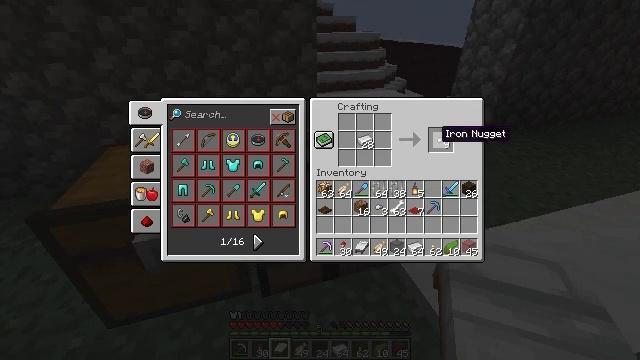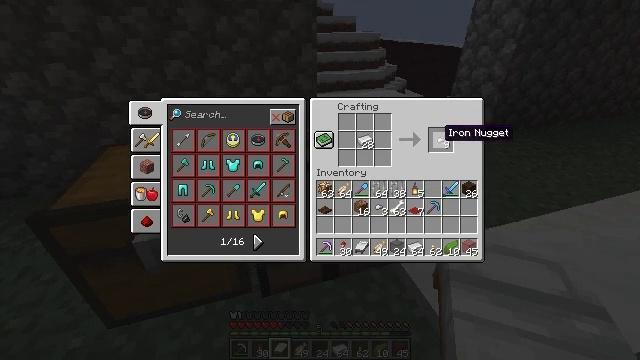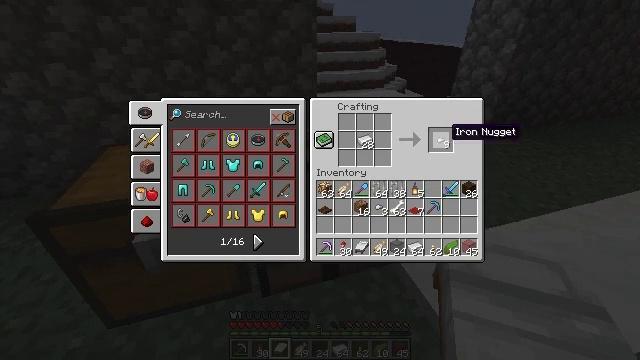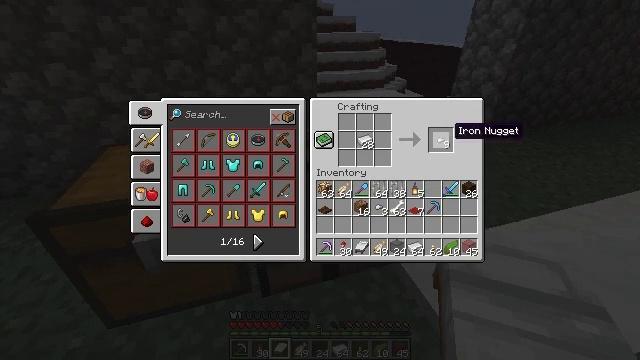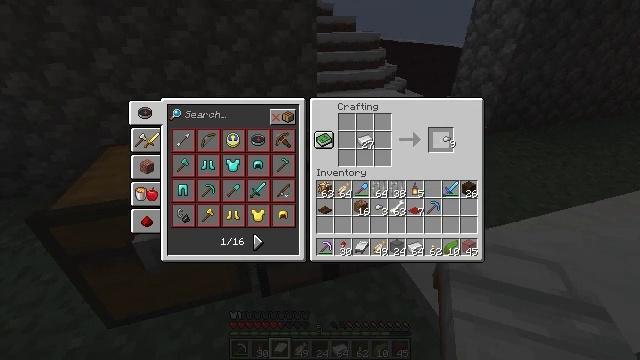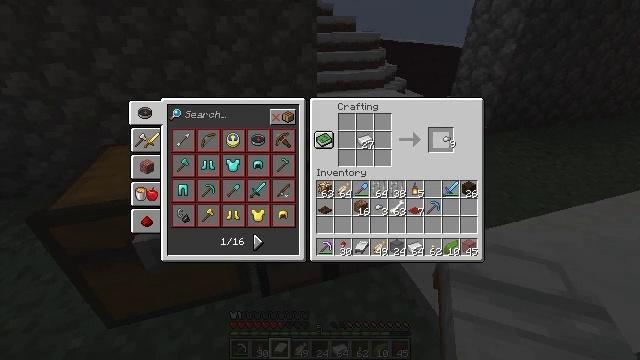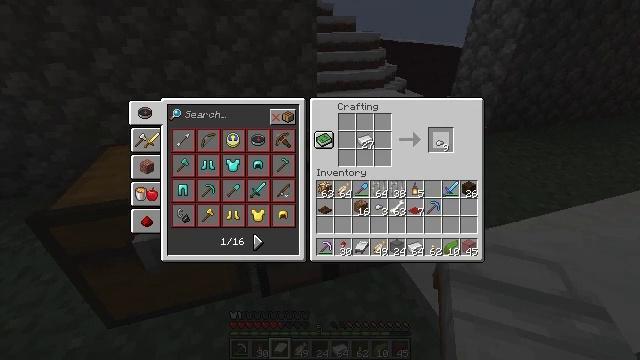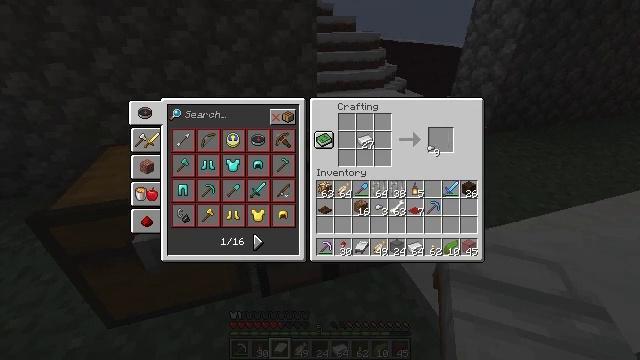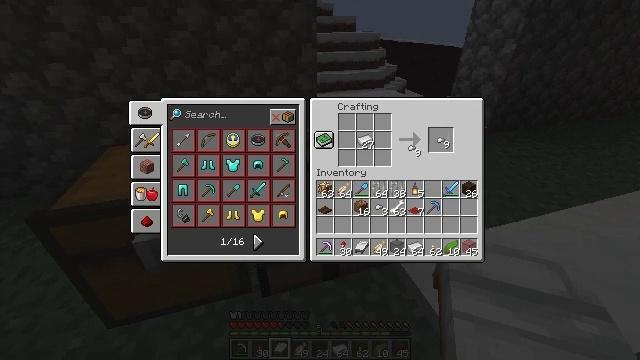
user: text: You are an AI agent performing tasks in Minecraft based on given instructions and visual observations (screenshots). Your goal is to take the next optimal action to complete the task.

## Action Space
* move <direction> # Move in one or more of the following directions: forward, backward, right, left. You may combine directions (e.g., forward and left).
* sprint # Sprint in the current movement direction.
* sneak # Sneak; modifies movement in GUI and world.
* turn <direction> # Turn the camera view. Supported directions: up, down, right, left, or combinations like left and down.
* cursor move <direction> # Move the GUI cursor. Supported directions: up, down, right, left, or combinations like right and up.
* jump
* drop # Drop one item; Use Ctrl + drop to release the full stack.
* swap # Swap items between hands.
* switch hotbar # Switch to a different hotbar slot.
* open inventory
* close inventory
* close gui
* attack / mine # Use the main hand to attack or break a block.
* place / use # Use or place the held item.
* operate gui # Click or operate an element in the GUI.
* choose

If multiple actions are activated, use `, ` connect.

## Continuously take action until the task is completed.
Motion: motion action
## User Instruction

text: Open the crafting table and craft iron nugget using iron ingot.
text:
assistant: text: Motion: no_op
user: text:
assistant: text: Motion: cursor move right
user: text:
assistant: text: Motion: no_op
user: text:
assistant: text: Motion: operate gui
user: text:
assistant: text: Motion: operate gui
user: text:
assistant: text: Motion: no_op
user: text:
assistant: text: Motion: cursor move left
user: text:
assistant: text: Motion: cursor move left
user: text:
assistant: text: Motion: no_op